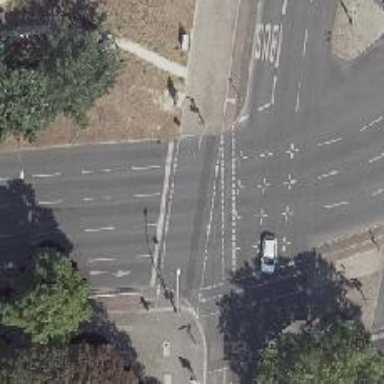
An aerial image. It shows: Secondary road with asphalt surface. There is cycle track on the right side.